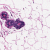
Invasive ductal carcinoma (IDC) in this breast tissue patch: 0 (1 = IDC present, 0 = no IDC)